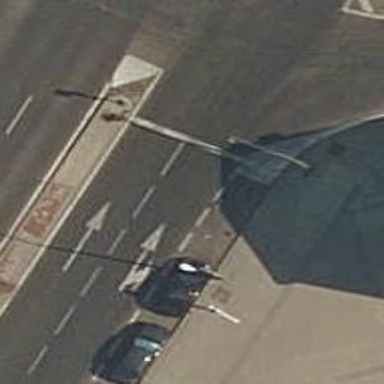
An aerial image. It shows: Road with traffic signals.